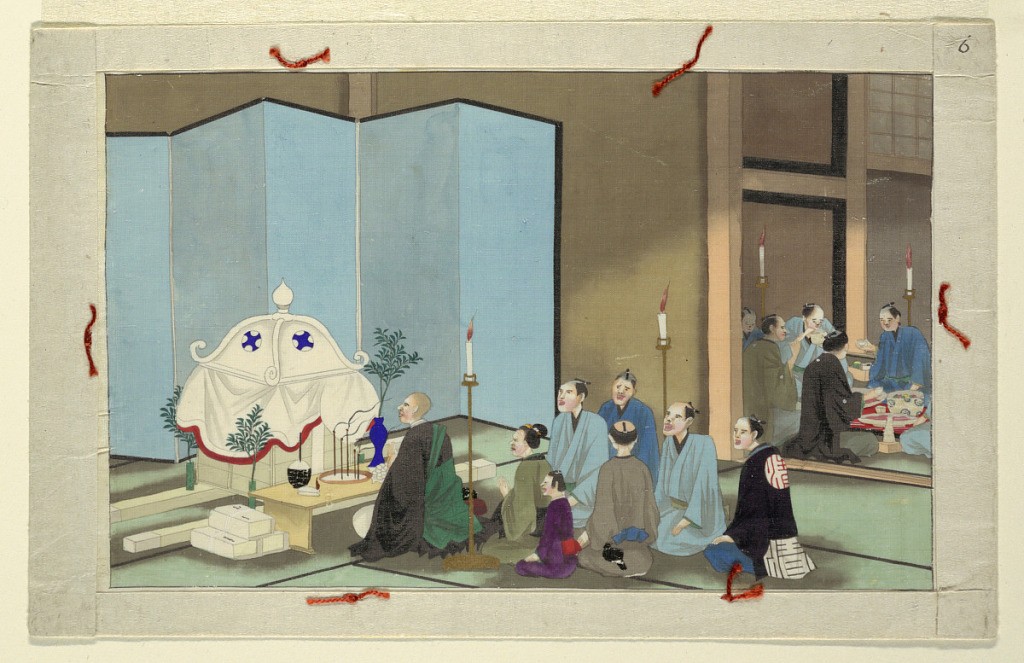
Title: One of Sixteen Scenes of the Death and Burial of a Man
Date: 19th century
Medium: Japan watercolor on silk or paper
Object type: Drawing
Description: From a series of sixteen scenes of the death and burial of a man in Japan.